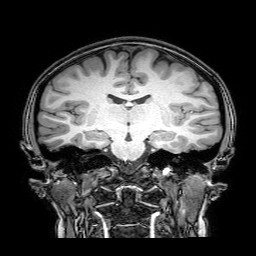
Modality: T1w
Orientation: sagittal
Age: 19
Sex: female